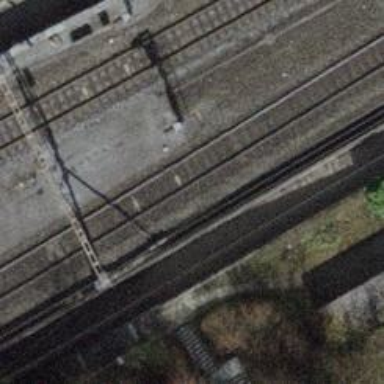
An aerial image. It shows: Single railway track with electrified contact line.